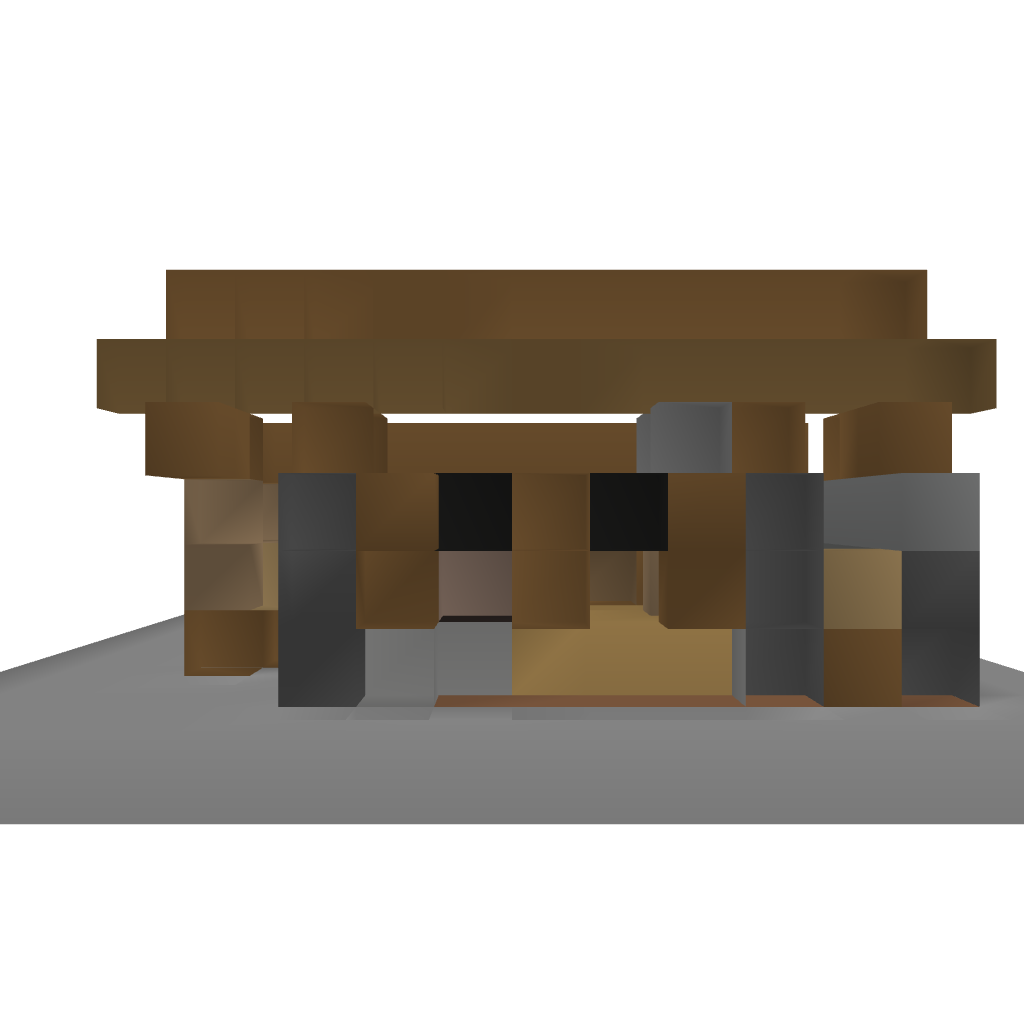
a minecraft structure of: Small House